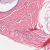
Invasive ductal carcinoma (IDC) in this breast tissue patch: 0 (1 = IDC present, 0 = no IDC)